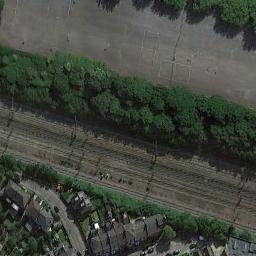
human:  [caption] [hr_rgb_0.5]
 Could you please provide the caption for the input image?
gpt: The railway is surrounded by trees .

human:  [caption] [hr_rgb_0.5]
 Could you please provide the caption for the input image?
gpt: These railways are between a green area and some houses and some trees are between the railways .

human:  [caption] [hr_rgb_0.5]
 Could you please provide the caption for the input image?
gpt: The railway is next to lines of trees .

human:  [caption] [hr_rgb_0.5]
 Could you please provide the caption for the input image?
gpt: One side of the railway, there are lush trees  And the other side, there are many buildings .

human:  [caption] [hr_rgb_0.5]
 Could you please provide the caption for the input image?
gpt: There are some green trees and buildings beside the railway .